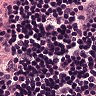
Metastatic tissue present: no